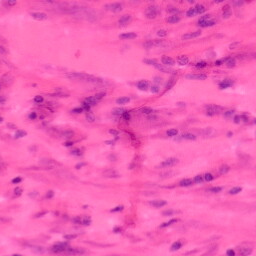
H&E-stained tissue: Colon